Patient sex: F
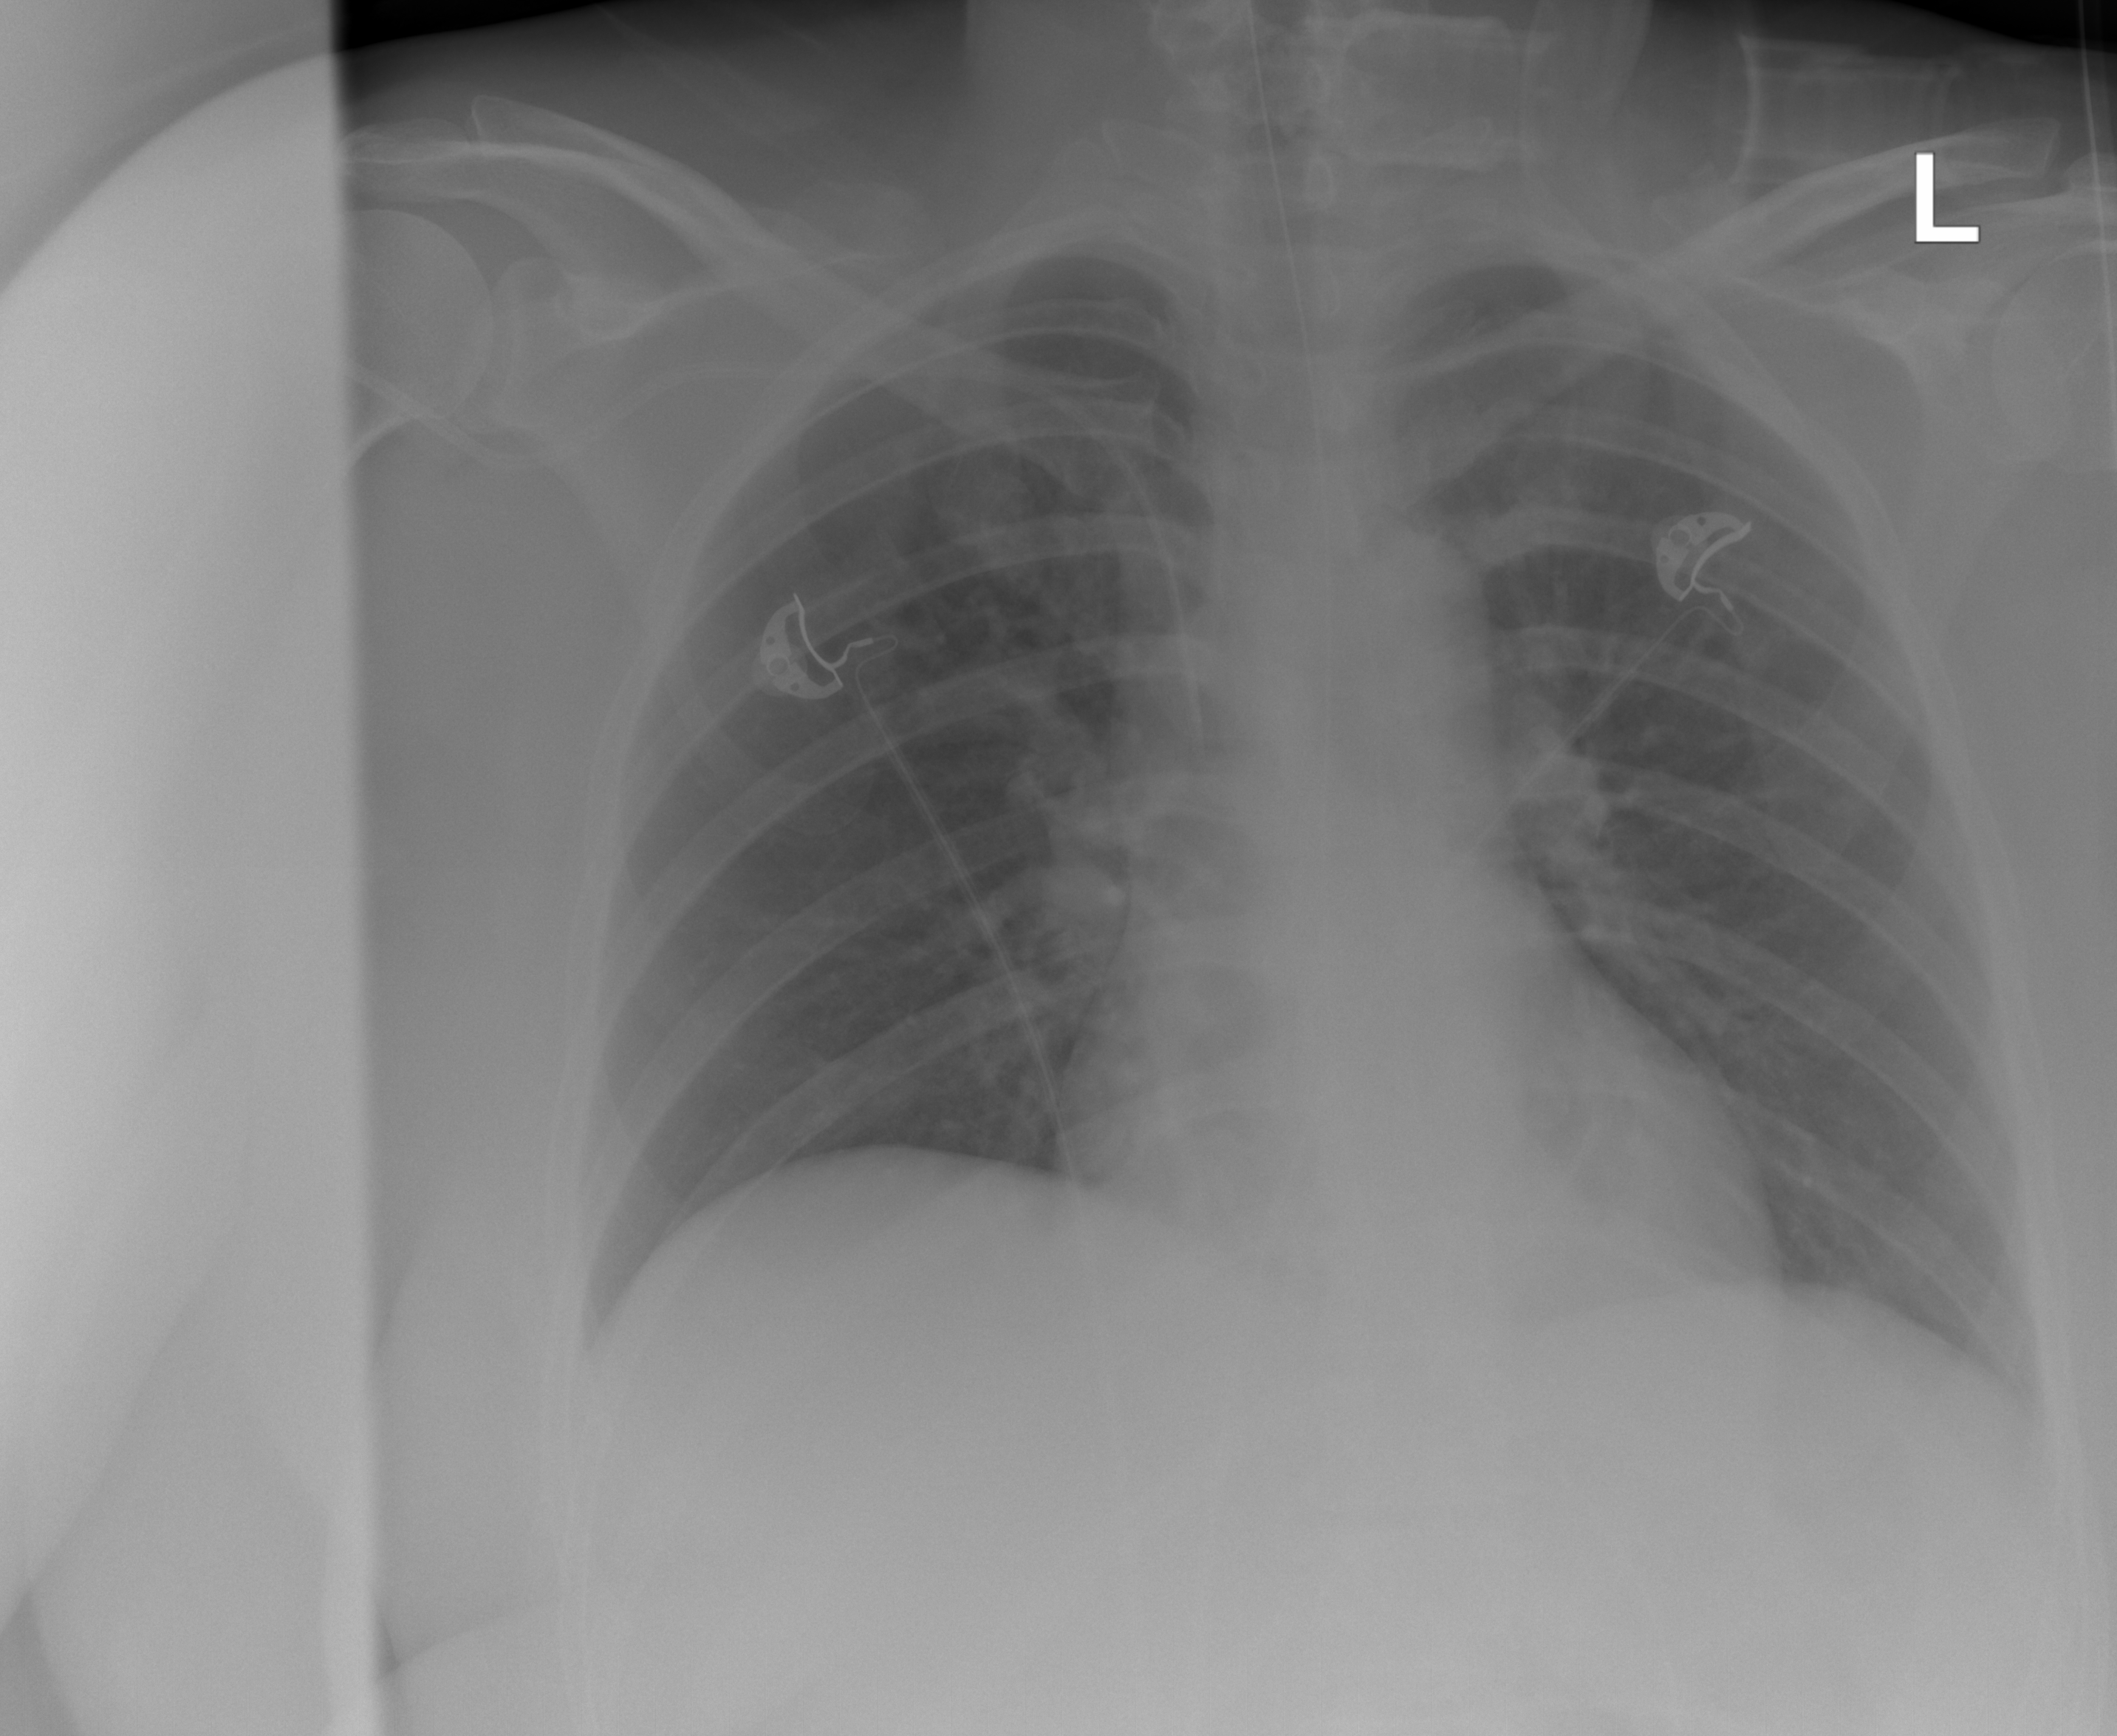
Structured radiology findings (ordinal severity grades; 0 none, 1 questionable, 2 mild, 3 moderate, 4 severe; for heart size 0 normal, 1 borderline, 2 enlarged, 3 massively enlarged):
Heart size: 0
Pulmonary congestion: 0
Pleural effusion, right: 0
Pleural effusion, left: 0
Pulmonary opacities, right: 0
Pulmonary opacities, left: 0
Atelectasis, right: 2
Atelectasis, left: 2